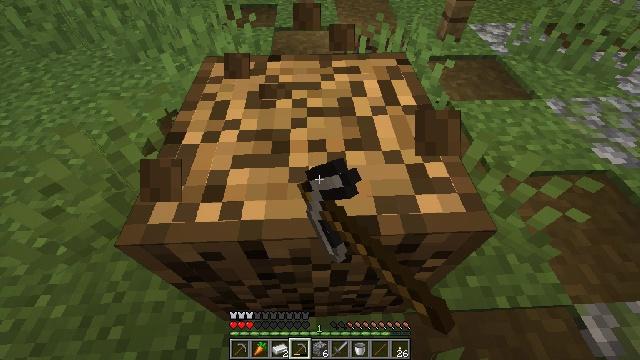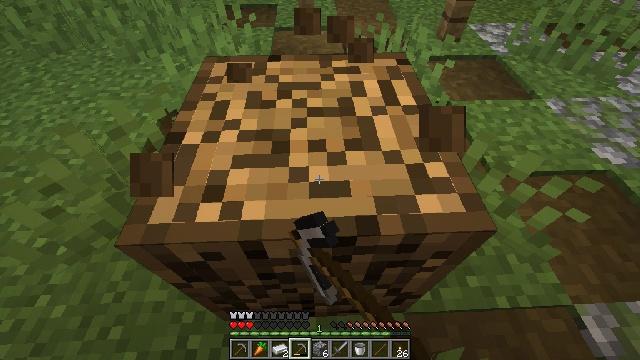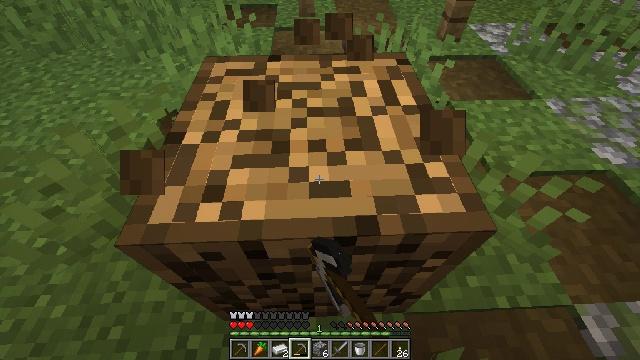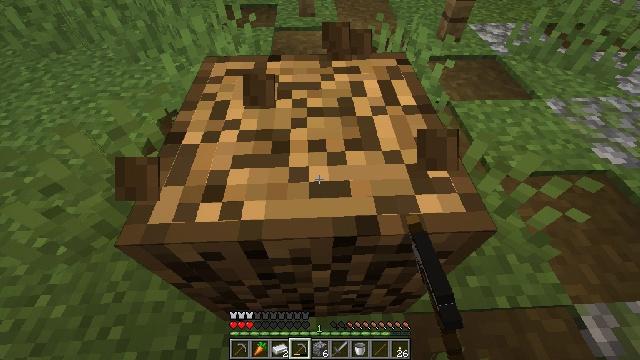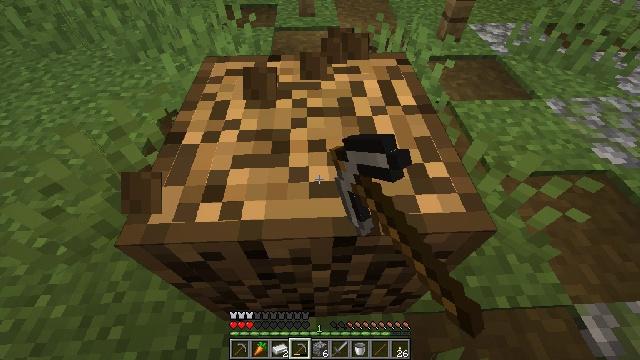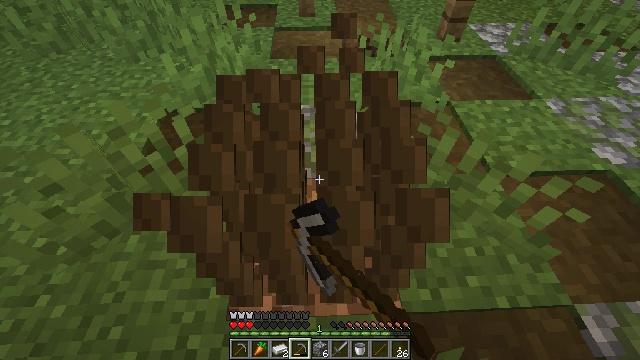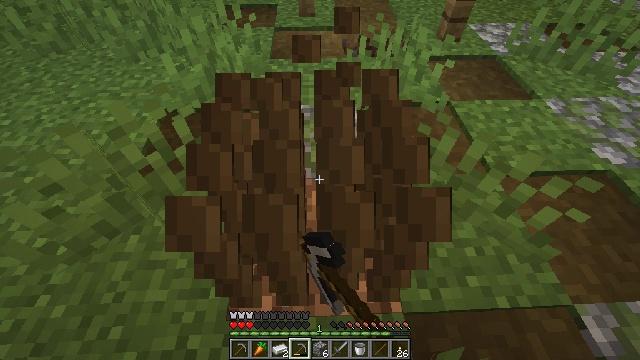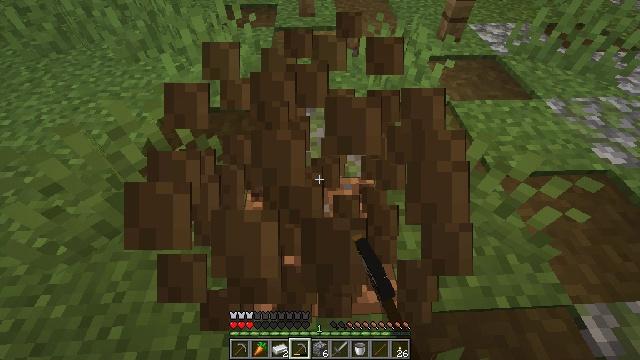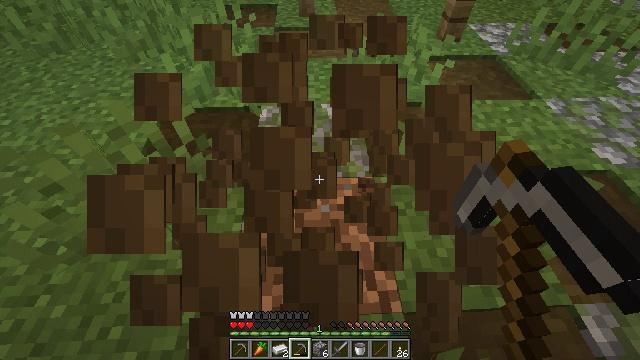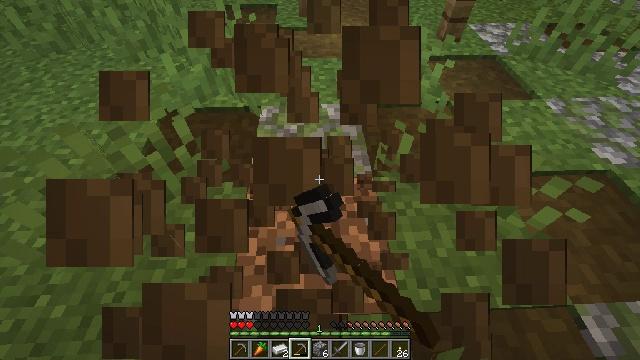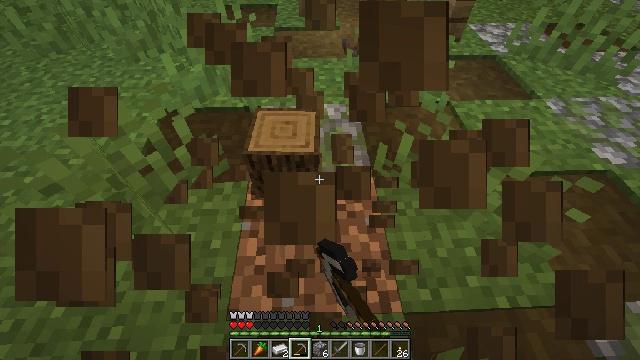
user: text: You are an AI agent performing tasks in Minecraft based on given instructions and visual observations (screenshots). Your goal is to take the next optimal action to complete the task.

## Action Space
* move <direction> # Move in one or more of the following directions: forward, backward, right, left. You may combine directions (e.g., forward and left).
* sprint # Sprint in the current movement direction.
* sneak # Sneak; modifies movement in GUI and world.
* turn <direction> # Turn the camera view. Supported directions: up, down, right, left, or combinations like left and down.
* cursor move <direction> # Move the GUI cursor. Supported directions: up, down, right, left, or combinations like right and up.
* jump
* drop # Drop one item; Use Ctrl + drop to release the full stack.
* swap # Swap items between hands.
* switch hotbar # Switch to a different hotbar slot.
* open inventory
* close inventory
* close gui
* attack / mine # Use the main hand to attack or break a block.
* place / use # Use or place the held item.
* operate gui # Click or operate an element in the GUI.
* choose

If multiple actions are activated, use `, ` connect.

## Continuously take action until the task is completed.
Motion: motion action
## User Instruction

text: Mine the oak log.
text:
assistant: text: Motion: attack / mine
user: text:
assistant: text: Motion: attack / mine
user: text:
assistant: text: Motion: attack / mine
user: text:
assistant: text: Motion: attack / mine
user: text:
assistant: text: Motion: attack / mine
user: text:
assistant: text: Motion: attack / mine
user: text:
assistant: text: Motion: attack / mine
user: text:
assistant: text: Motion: attack / mine
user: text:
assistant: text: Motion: attack / mine
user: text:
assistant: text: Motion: attack / mine
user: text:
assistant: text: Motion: attack / mine